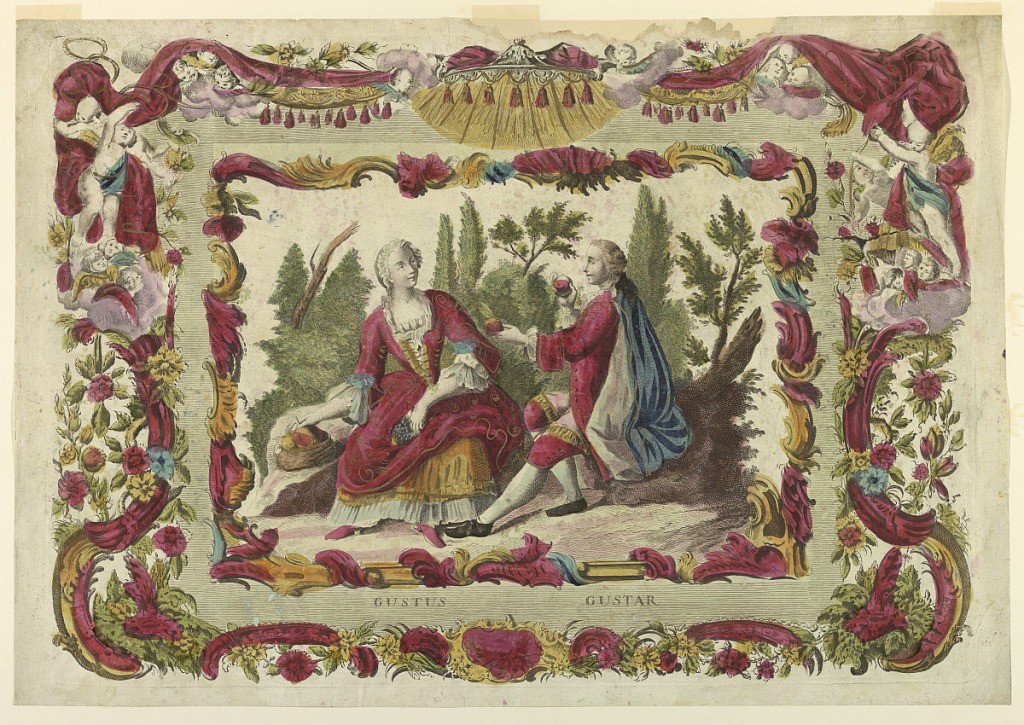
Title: Taste, from "Senses"
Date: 1750–1775
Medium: Brush and watercolor, gold on paper
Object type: Print
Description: Printed from two plates. A man offers a peach to a woman who holds grapes and other fruit in landscape. Narrow border of rocaille motifs. Bottom: "GUSTUS" "GUSTAR". Wide outer borders of flowers and rocaille with putti on clouds holding curtains at top and upper sides.